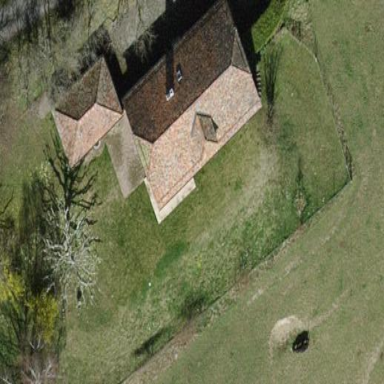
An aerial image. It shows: Simple and straightforward house.